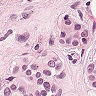
Metastatic tissue present: yes